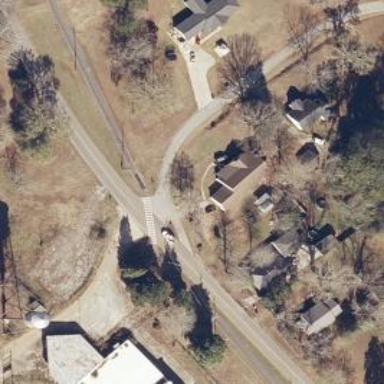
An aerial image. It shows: Crossing on the road.